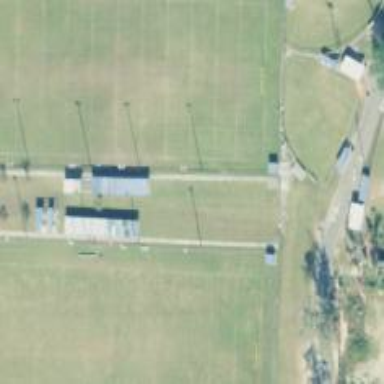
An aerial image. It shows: American football pitch for leisure and sport activities.